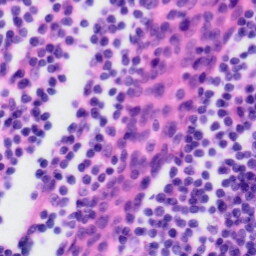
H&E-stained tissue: Tonsil